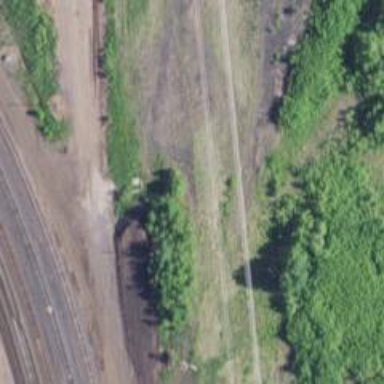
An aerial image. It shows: Abandoned railway.